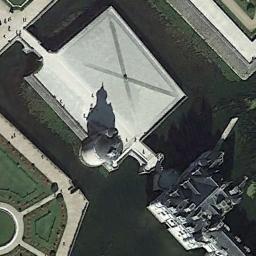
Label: palace